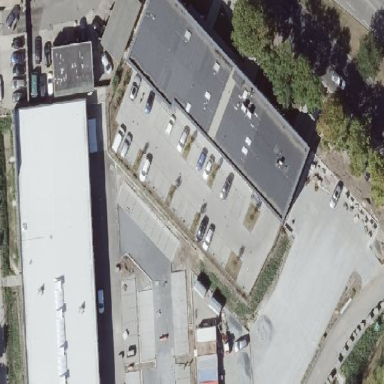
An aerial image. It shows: Flat roof retail building.